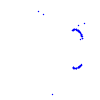
Particle: pion